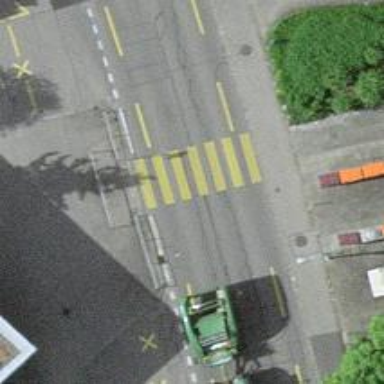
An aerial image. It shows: Unmarked crossing on the road.